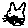
Label: cat